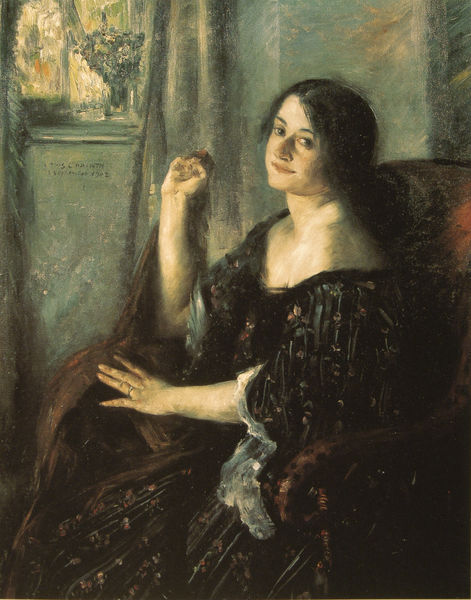
Titel: Petermannchen
Künstler: Lovis Corinth
Standort: New York (New York)
Institution: (Privatsammlung)
Schlagwörter: blau, dunkel, gemälde, hand, haut, kopf, schatten, umhang, weiß, gelb, grün, impressionismus, mädchen, ocker, sitzen, ausschnitt, blume, blumen, braun, fenster, finger, frau, frisur, geste, grau, haar, hell, hintergrund, kleid, licht, mund, nase, orange, raum, schwarz, stuhl, türkis, zimmer, blick, dame, rot, schleier, tuch, beige, malerei, muster, jung, wand, arm, arme, augen, falten, gesicht, inkarnat, mensch, samt, spitze, bildnis, hals, hände, portrait, porträt, rückenlehne, signatur, vorhang, öl, sonne, bestickt, gold, haare, pose, sessel, sitzend, stoff, spitzen, person, pflanze, pflanzen, augenbrauen, dekollete, dekolletee, lippen, mittelscheitel, scheitel, schulter, schultern, schön, vase, lächeln, schrift, wangen, sofa, ecke, lehne, sitz, haltung, tüll, polster, vorhänge, wohnung, glanz, pupillen, robe, brot, rüschen, ring, betrachter, blumenstrauss, unscharf, grünblau, nische, fingerring, seite, text, verschwommen, halbprofil, geblümt, blaugrün, fensterbank, bleich, este, handg, sesse, handschrift, grazil, schmucklos, protrait, fru, fesnster, schelmisch, türll